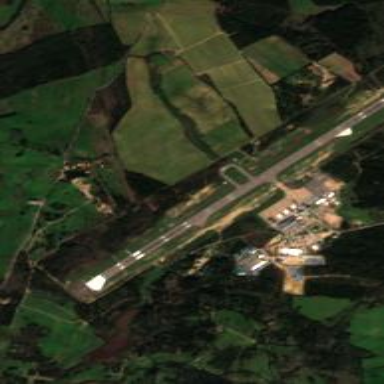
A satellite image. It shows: Airtanker base at the airport.